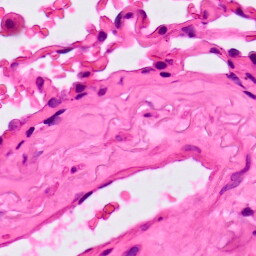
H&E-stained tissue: Lung